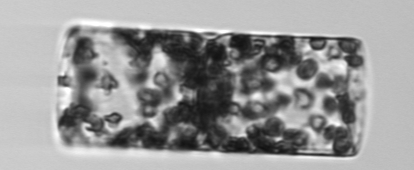
Label: Guinardia_flaccida